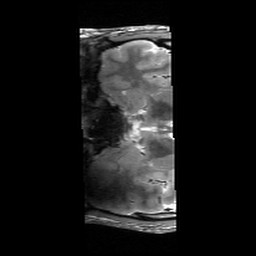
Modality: T2w
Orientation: coronal
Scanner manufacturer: siemens
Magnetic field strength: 6.98 T
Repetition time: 5.65 s
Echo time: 0.044 s